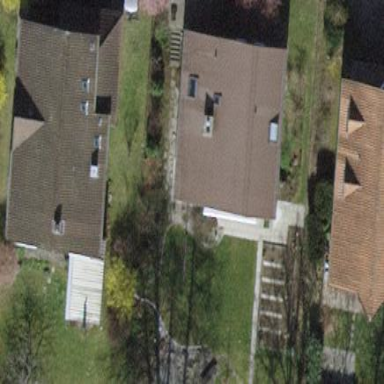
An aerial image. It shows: Building with tile roof.